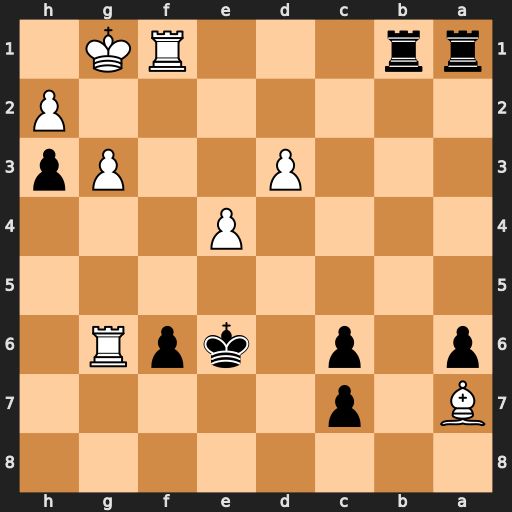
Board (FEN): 8/B1p5/p1p1kpR1/8/4P3/3P2Pp/7P/rr3RK1
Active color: b
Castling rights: -
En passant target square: -
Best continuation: Rxf1#